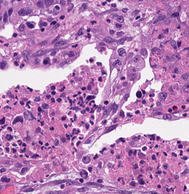
Tumor epithelial tissue: yes
Tumor-associated stroma tissue: yes
Normal tissue: no